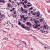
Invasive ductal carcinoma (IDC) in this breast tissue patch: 0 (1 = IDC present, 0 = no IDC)